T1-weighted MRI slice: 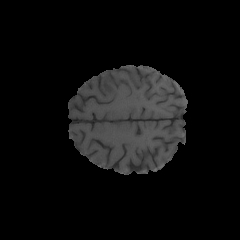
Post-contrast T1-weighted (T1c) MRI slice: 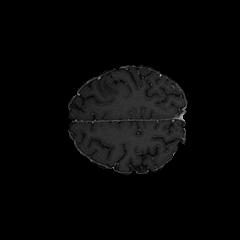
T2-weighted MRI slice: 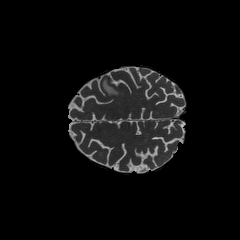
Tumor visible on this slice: yes